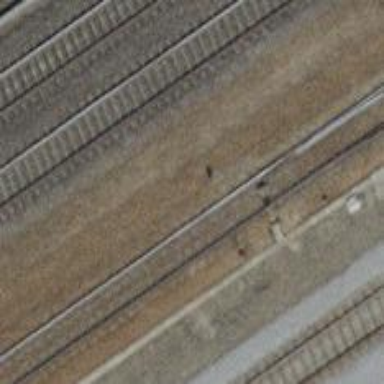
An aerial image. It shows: Railway switch.